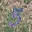
Label: 5